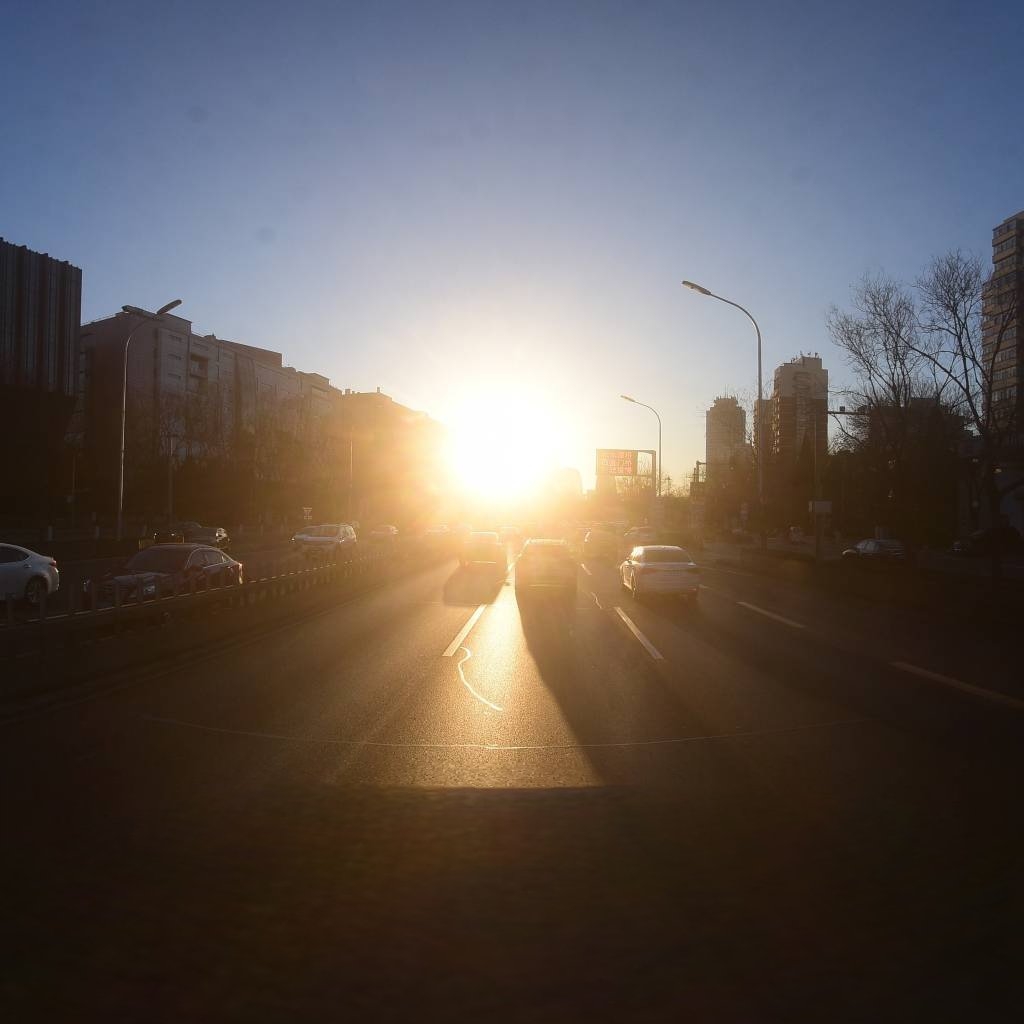
Region: Xicheng
Road damage annotations: transverse patch, longitudinal patch, longitudinal patch